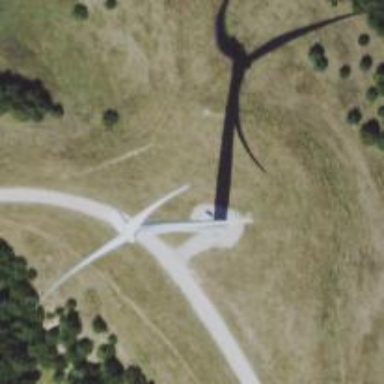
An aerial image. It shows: Wind generator using wind turbines of horizontal axis.